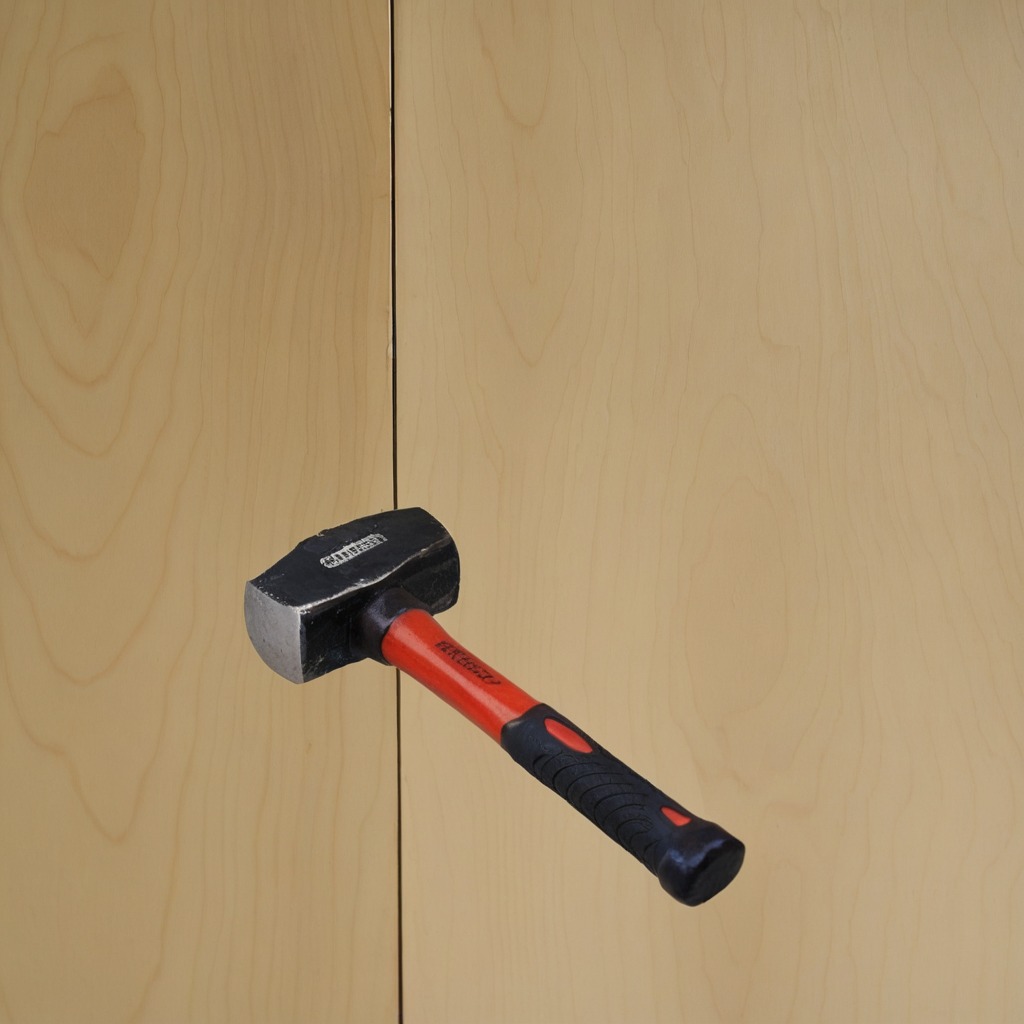
A hammer lies on the plywood surface in a paint workshop lit by afternoon window light.